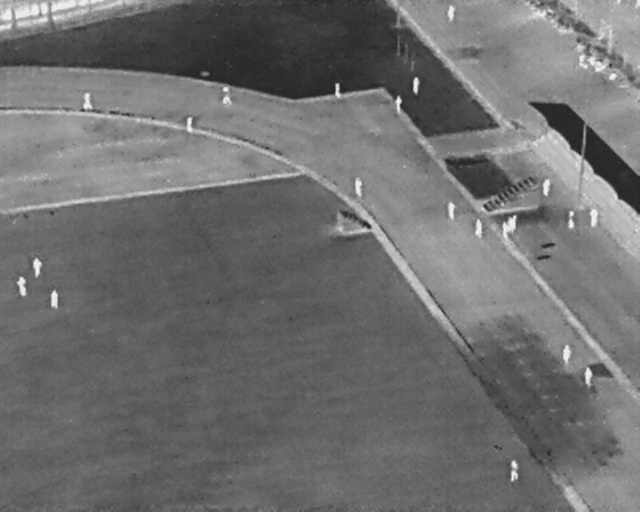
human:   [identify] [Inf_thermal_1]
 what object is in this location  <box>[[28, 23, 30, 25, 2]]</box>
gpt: <ref>1 small person at the top left</ref>

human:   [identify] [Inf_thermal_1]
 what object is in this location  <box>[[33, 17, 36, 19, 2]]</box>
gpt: <ref>1 medium person at the top</ref>

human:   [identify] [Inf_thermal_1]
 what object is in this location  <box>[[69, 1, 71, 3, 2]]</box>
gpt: <ref>1 medium person at the top right</ref>